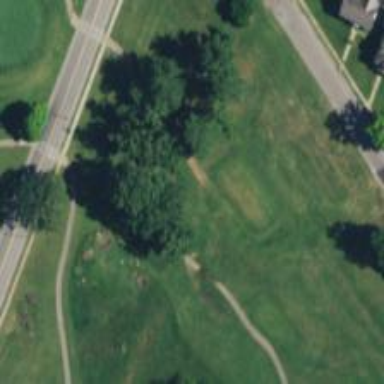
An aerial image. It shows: Grassy area designated as golf tee.